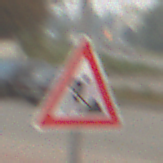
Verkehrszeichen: Arbeitsstelle
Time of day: MorningAfternoon
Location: Outdoor (Suburban)
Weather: Overcast
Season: NotSpecified
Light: Natural